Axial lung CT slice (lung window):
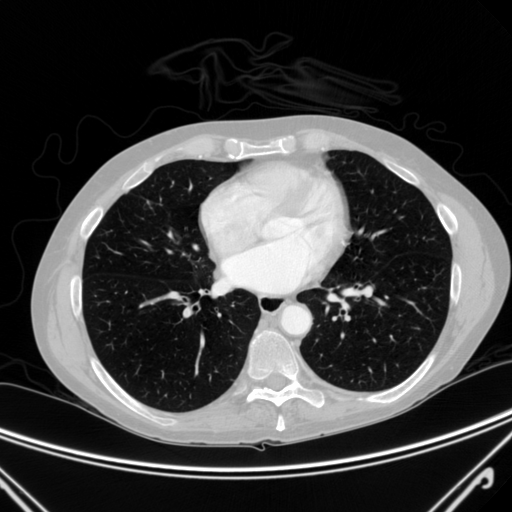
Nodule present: no